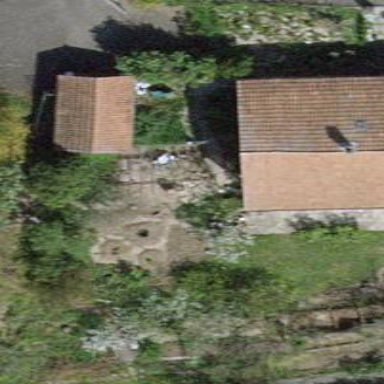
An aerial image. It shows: Garden enclosed by fence.